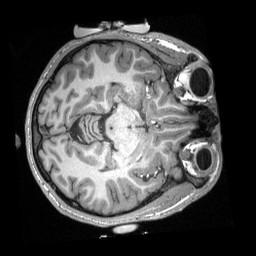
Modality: T1w
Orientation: axial
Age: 20
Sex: male
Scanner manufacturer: siemens
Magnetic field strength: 3 T
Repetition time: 2.3 s
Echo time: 0.00308 s